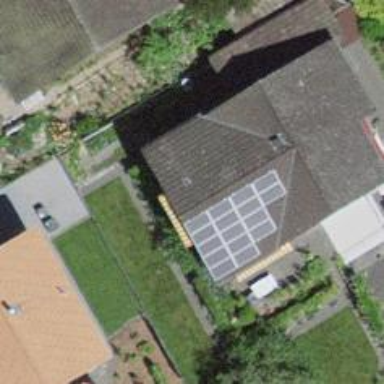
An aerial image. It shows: Solar power generator using photovoltaic method with solar photovoltaic panel types.